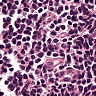
Metastatic tissue present: no